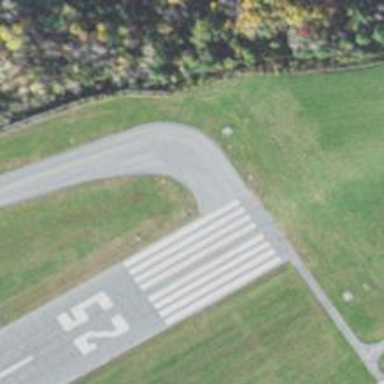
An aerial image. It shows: View of taxiway at the airport.